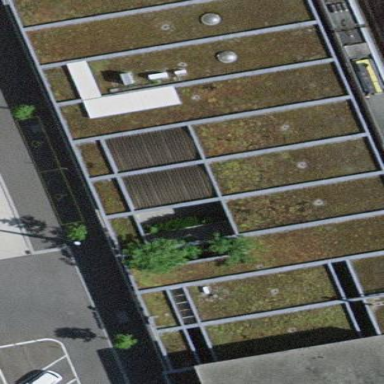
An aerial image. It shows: Train station building with flat roof.